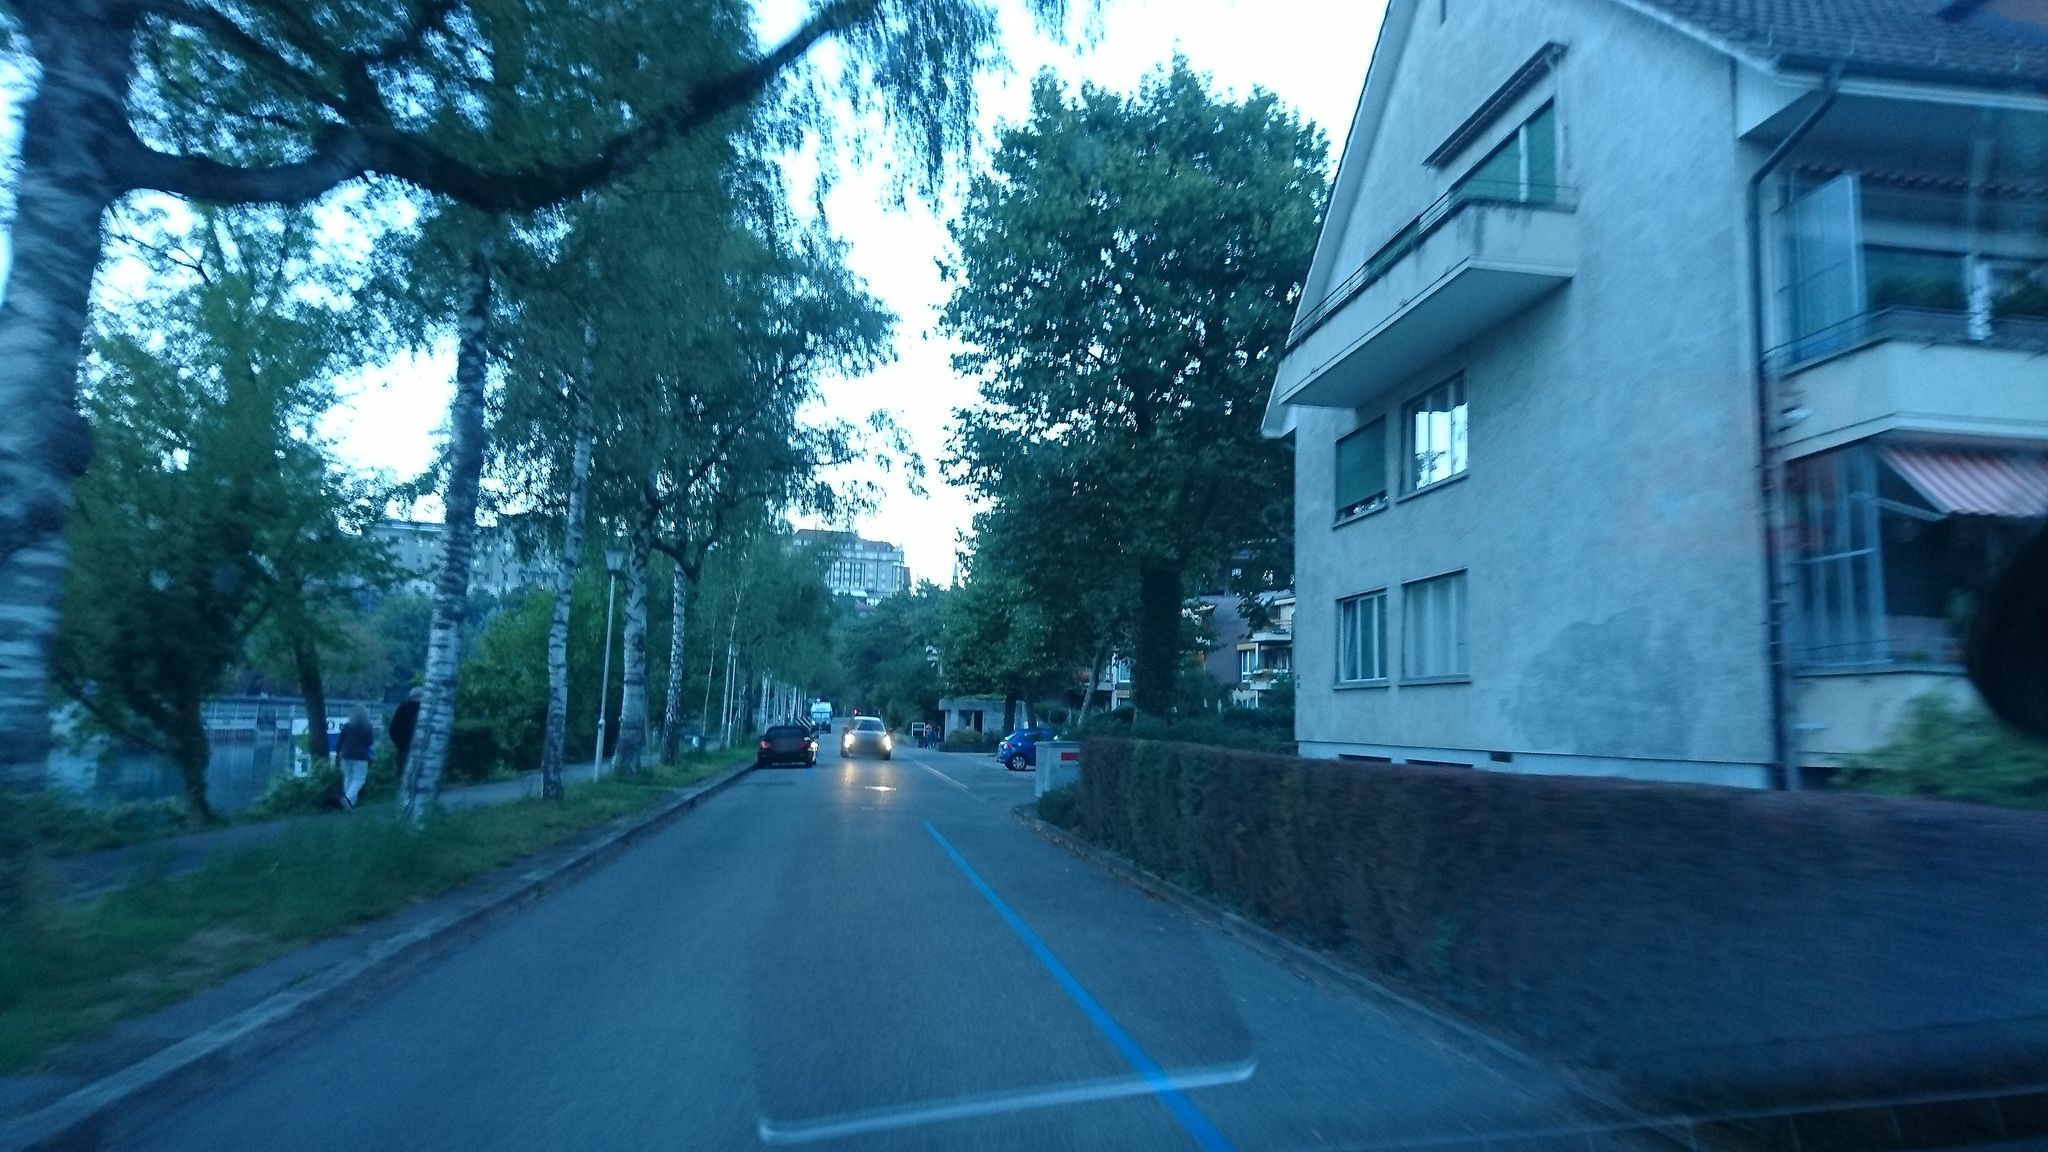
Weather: clear
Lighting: day
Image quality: good
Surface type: railway
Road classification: residential
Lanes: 1
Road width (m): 2
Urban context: urban centre
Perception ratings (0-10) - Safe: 6.57, Lively: 8.06, Beautiful: 8.6, Boring: 2.57, Depressing: 1, Wealthy: 8.34